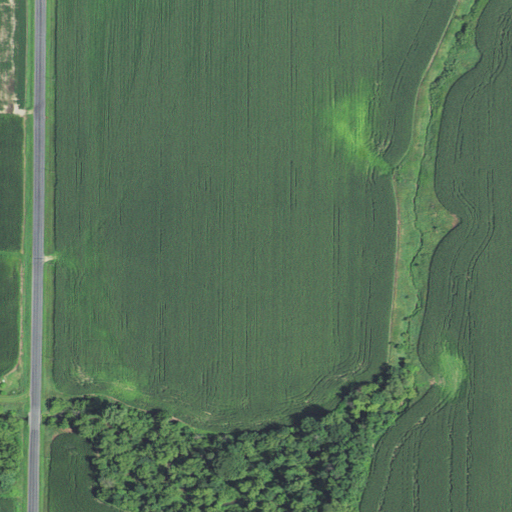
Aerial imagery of valley in Wisconsin named Weber Valley containing cultivated crops, deciduous forest, open development, low intensity development, and medium intensity development